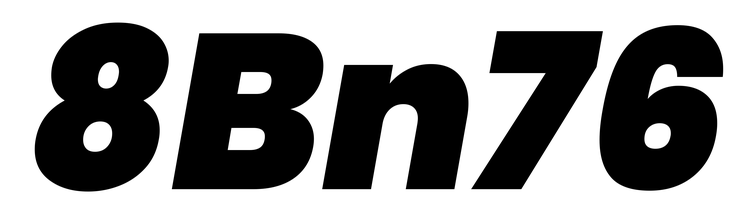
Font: Poppins-BlackItalic